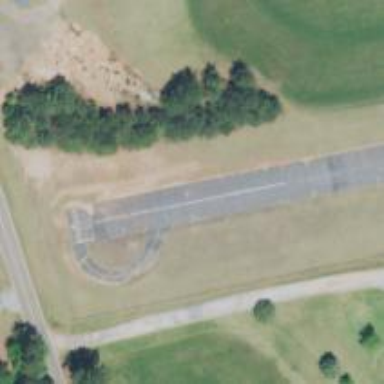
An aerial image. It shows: Asphalt runway at the airport.